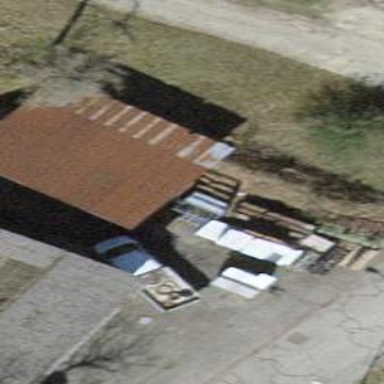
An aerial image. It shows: Shed.